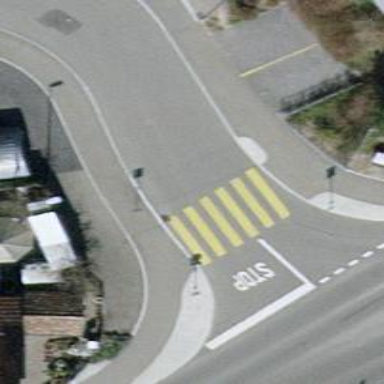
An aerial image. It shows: Zebra crossing on the road.